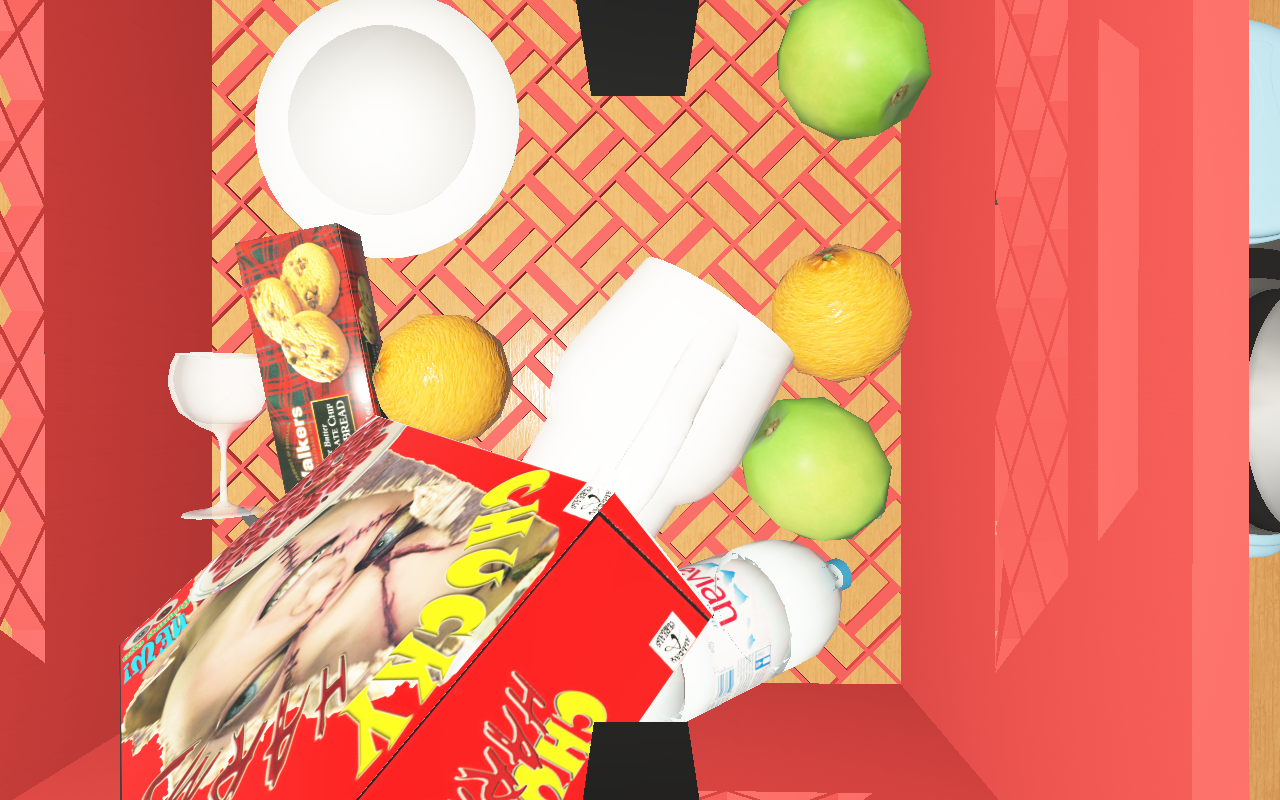
Objects in the scene:
apple
orange
spoon
glass
wineglass
cereal box
cereal box